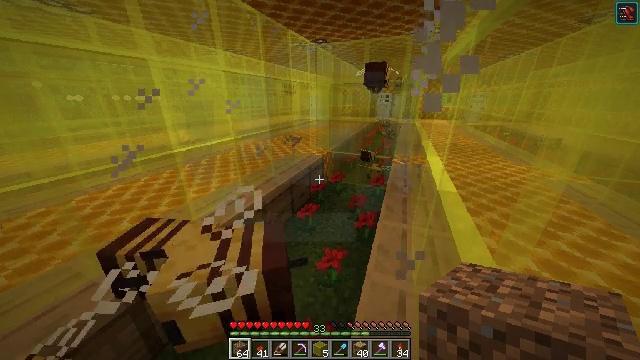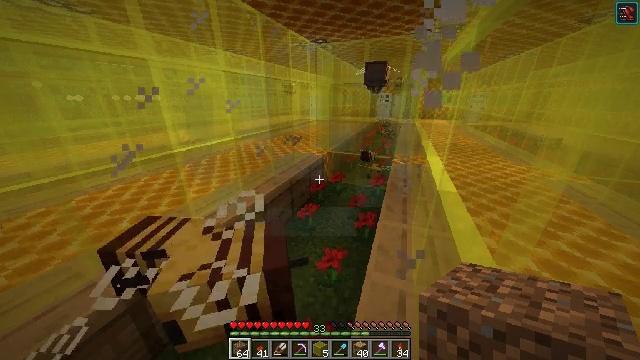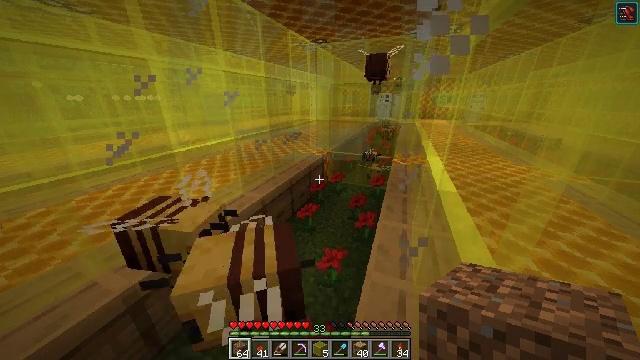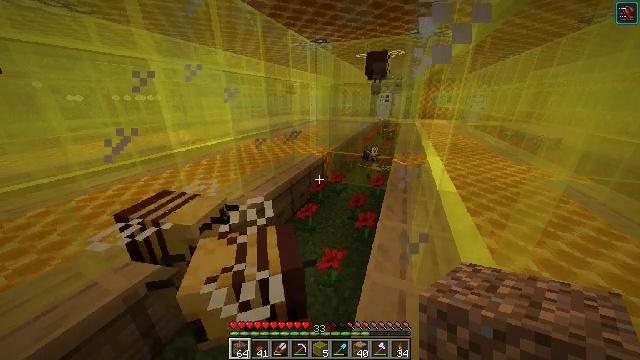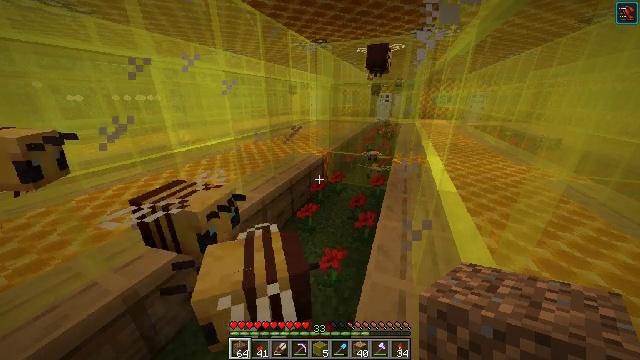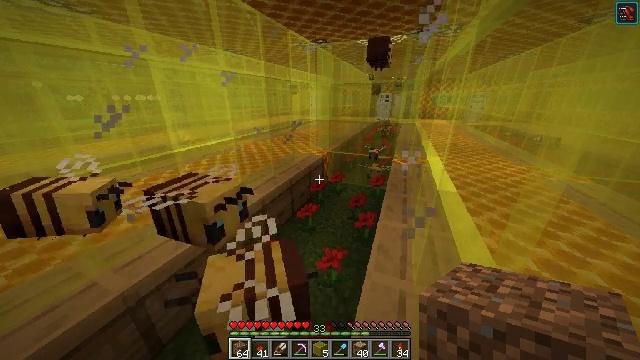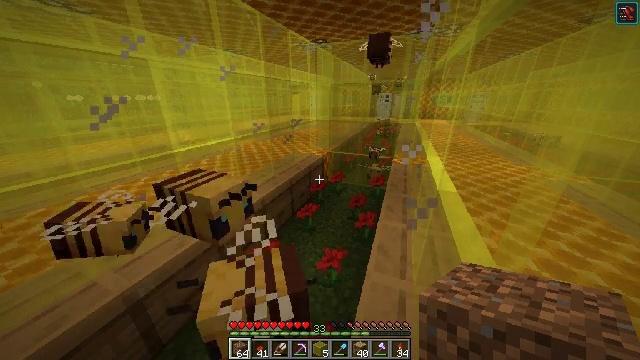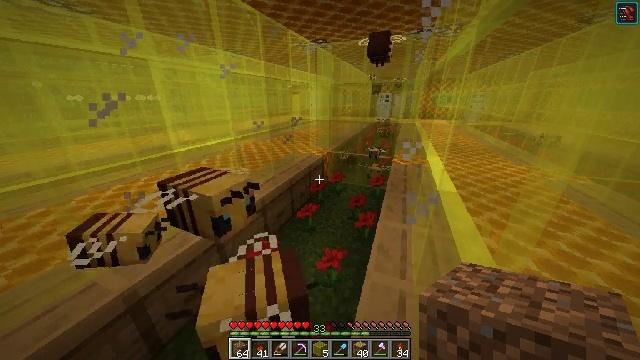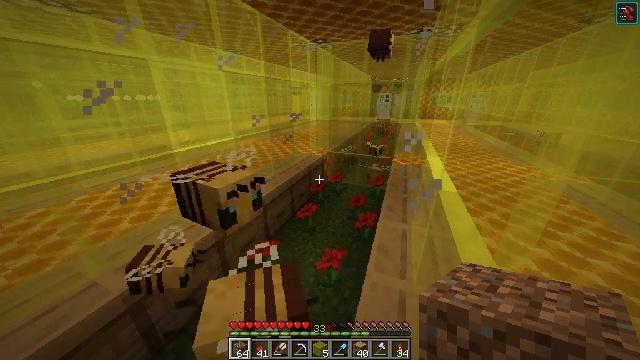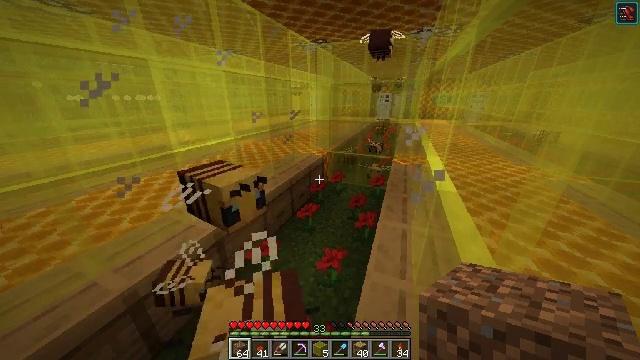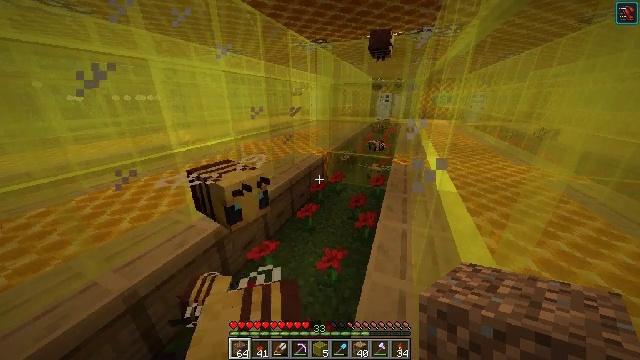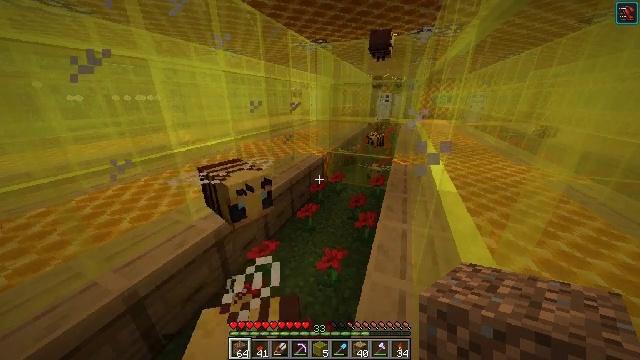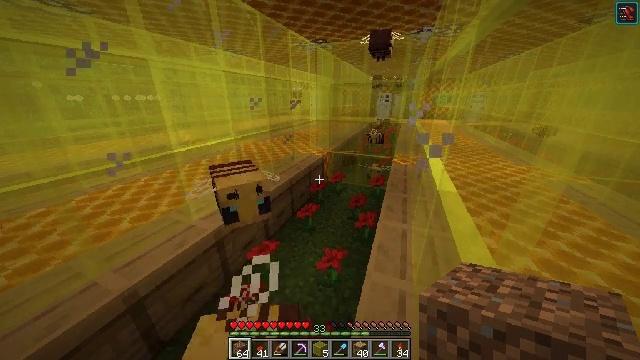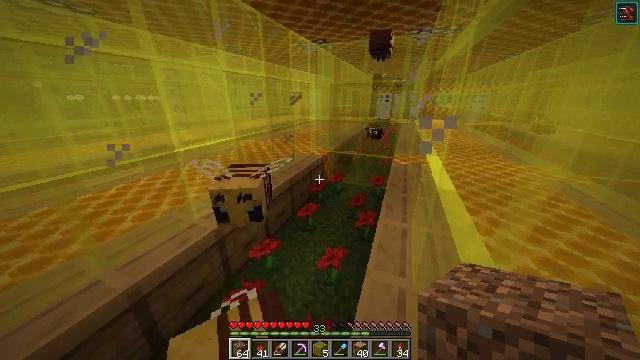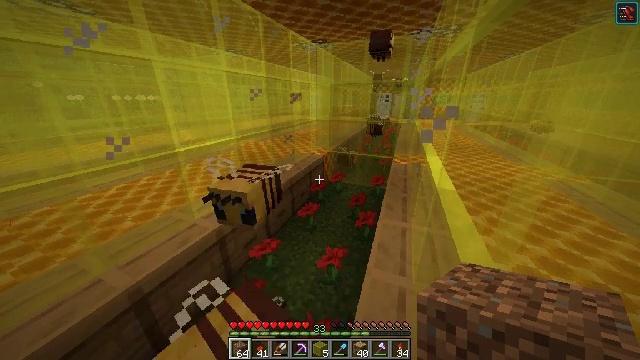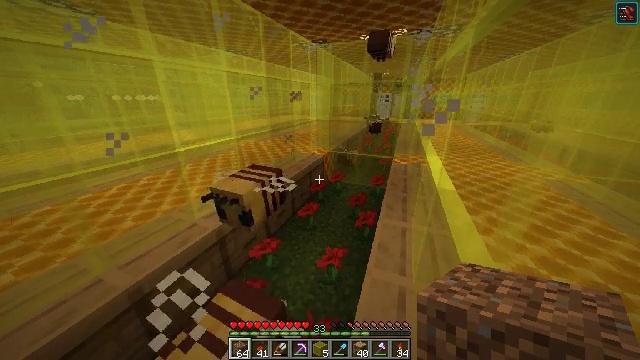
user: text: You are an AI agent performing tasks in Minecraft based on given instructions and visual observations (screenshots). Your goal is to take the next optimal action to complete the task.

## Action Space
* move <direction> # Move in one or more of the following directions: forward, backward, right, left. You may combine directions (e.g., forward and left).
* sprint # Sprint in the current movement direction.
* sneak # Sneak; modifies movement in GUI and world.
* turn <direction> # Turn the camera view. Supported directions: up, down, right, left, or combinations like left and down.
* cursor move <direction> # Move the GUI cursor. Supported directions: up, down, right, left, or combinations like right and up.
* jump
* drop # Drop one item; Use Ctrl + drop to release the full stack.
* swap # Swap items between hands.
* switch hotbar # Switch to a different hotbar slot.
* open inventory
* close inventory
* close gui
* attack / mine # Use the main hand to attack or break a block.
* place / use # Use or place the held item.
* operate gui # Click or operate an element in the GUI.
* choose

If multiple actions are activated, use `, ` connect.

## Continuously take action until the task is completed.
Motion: motion action
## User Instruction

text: Combine honeycombs to craft the honeycomb block.
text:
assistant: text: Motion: no_op
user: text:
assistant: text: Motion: no_op
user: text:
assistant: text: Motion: no_op
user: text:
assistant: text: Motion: no_op
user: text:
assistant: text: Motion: no_op
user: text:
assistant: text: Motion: no_op
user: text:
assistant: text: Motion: no_op
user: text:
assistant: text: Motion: no_op
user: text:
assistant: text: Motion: no_op
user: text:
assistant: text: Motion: no_op
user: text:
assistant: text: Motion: no_op
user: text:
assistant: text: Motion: no_op
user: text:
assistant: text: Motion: no_op
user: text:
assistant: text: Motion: no_op
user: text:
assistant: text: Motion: no_op
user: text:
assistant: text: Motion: no_op
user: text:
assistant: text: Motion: no_op
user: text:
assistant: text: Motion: no_op
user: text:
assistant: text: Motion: no_op
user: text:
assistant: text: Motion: no_op
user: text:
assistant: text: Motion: no_op
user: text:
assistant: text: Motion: no_op
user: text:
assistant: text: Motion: no_op
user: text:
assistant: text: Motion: no_op
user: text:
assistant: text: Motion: no_op
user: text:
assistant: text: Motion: no_op
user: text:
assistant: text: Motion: no_op
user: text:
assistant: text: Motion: no_op
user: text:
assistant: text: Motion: no_op
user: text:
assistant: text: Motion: no_op